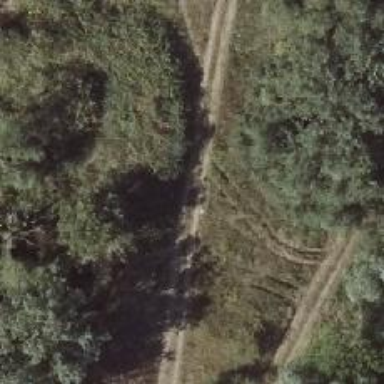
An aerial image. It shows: Driveway with grass surface. It is track type grade4 road.